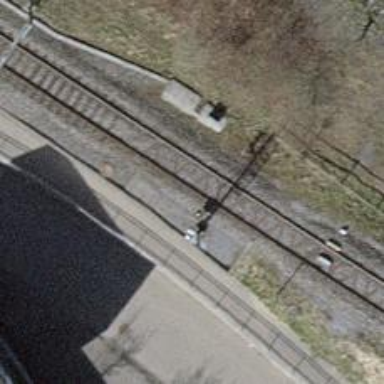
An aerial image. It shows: Single railway track with electrified contact line.